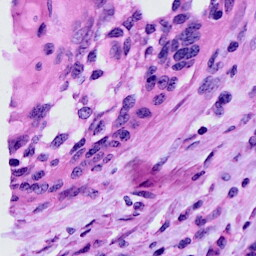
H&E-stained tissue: Cervix